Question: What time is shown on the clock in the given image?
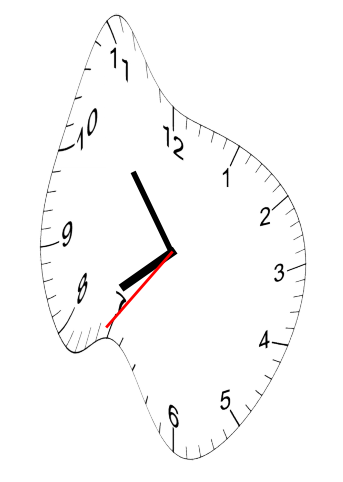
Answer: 07:53:36